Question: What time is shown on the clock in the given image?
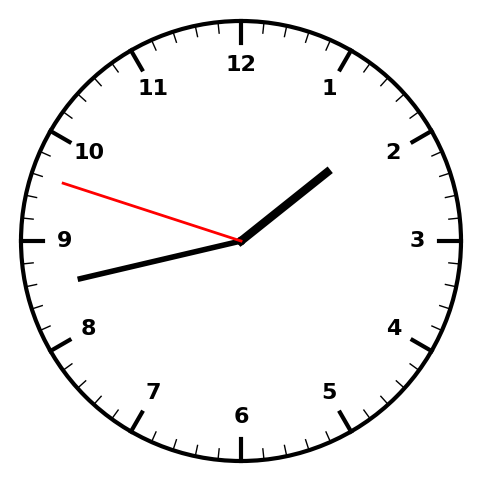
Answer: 01:42:48